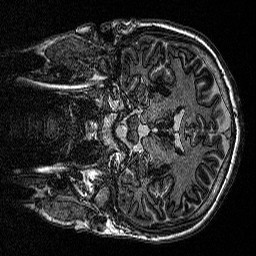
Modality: MP2RAGE
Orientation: coronal
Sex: male
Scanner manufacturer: siemens
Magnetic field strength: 3 T
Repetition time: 5 s
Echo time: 0.00292 s